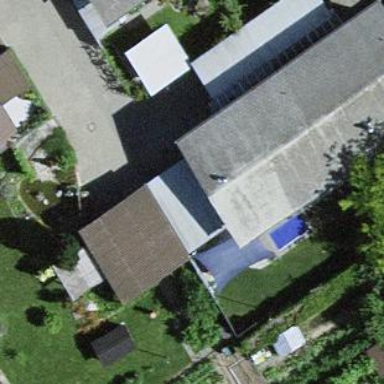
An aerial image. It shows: View of roof of building.